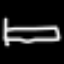
Label: bed